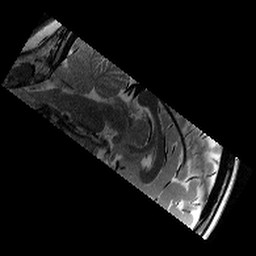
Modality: T2w
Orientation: sagittal
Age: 10
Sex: female
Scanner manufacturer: siemens
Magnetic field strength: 3 T
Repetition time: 9.23 s
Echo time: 0.067 s